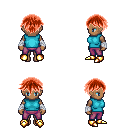
a pixel art fantasy rpg character, female body template, human, dark skin, teal sleeveless shirt, magenta pants, red short bangs hairstyle, white cloth bandages, gold boots, four views (front, back, left, right), 2x2 character sprite sheet, small pixel art, hard edges, no anti-aliasing